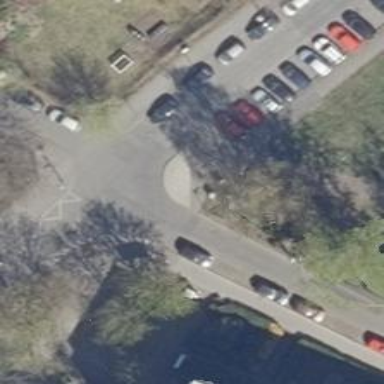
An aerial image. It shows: Residential road with asphalt surface. There is parking lane on the right.